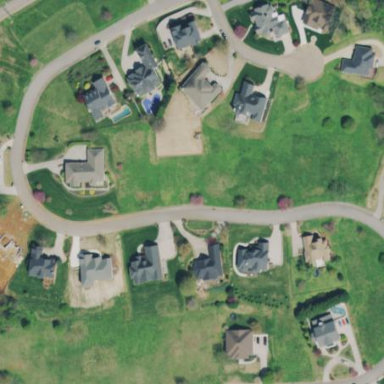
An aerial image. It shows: Residential area composed of single-family homes.